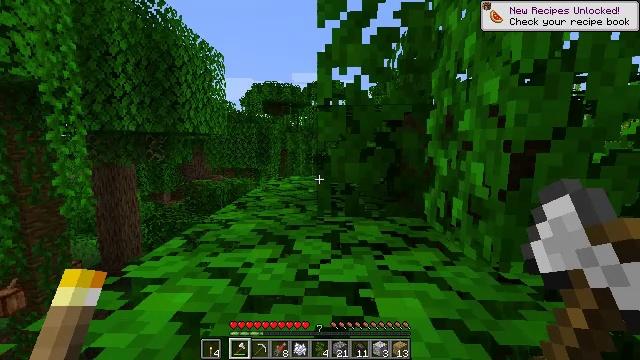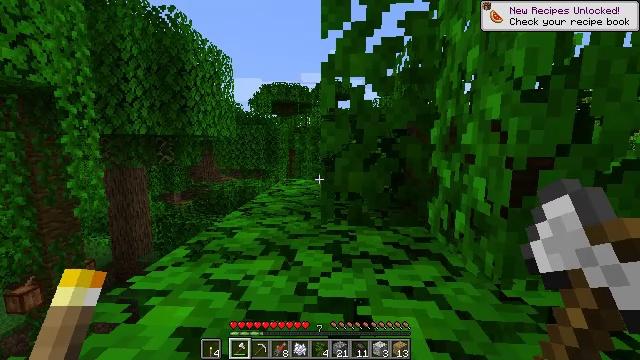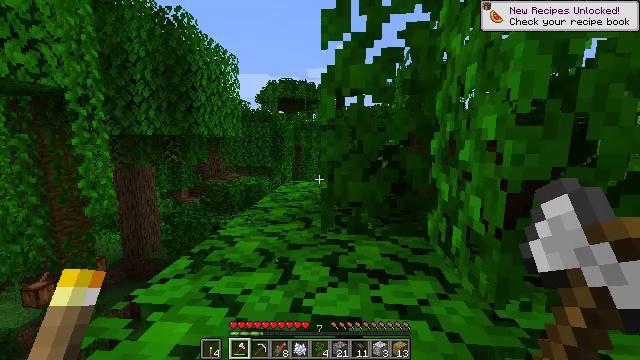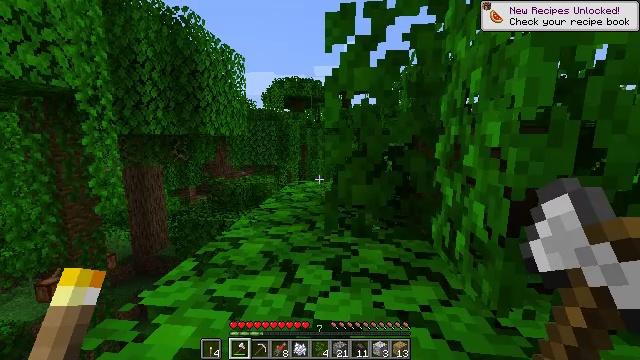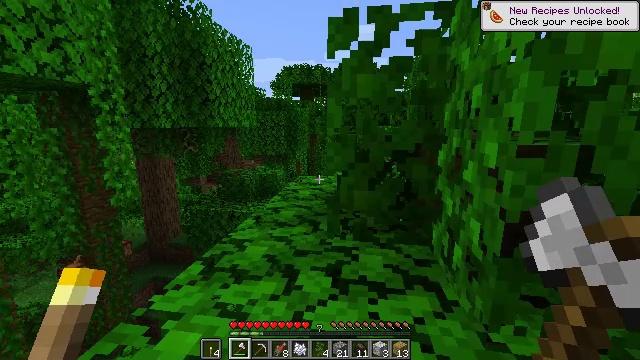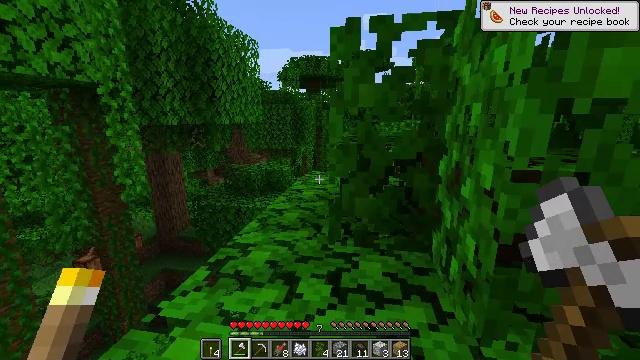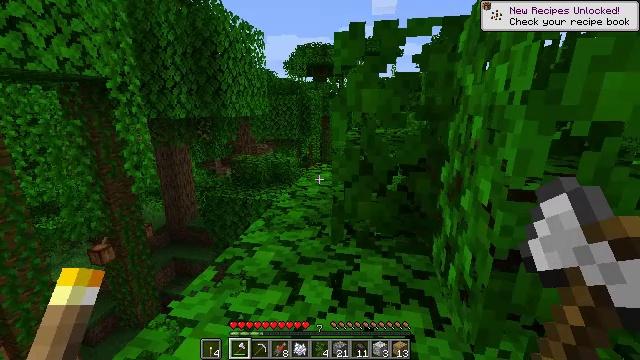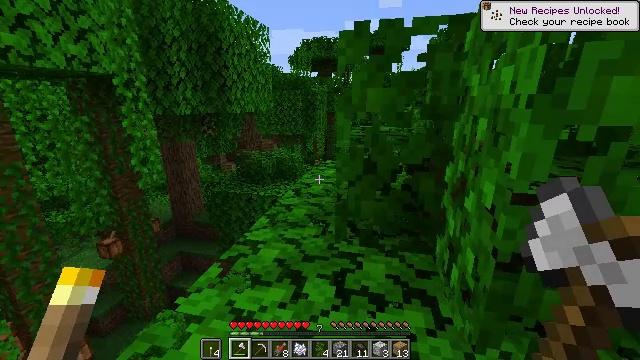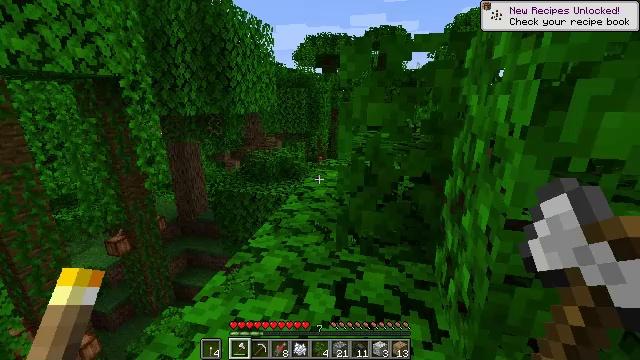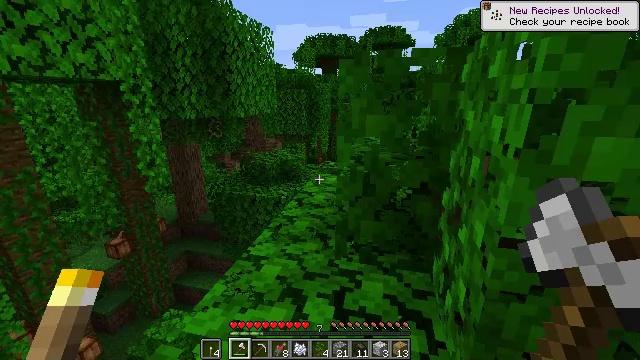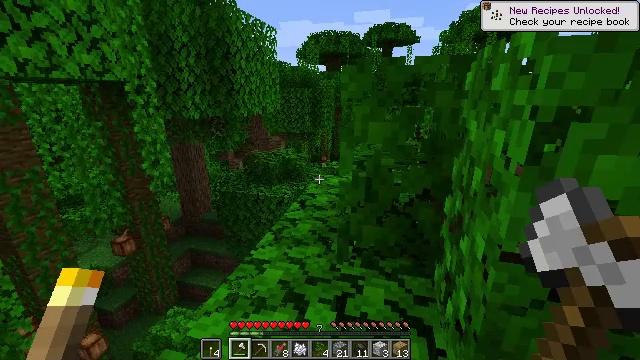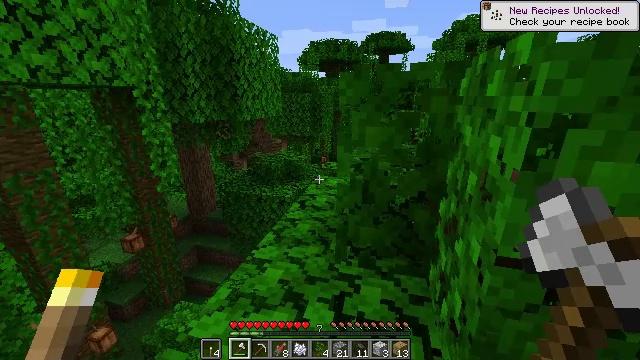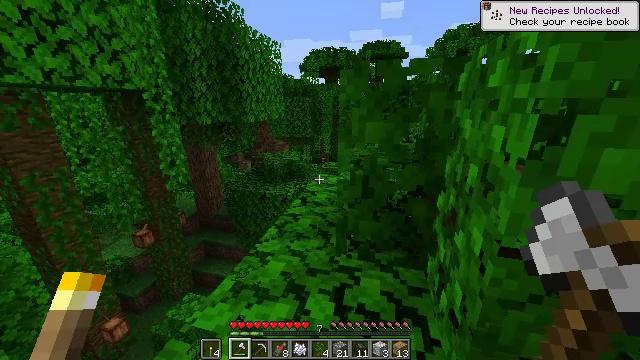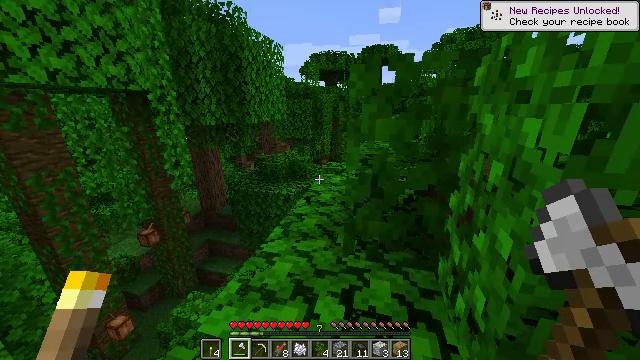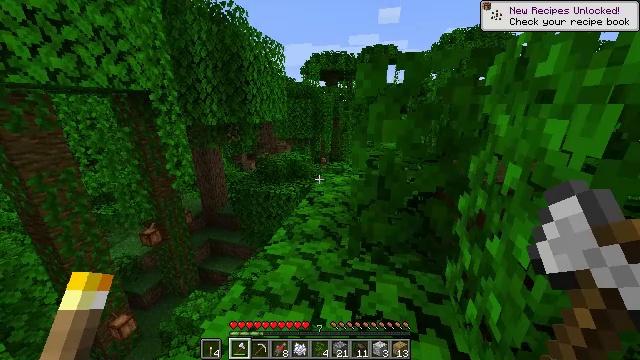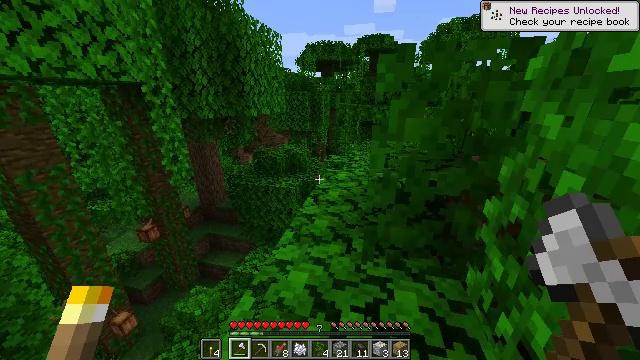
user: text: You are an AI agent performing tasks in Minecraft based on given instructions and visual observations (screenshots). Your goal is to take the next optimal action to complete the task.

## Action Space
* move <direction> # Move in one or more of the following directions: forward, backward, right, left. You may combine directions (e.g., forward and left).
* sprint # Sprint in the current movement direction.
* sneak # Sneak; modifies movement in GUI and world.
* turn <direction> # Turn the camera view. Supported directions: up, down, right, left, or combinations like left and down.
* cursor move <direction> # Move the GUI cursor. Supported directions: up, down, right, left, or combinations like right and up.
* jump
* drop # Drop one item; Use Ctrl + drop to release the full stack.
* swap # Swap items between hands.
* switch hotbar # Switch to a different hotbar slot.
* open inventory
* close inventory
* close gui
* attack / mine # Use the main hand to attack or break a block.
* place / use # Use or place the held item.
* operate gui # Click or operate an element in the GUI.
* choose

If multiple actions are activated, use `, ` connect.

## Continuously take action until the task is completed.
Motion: motion action
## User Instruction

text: Collect bamboo for crafting.
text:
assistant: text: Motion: move forward, sprint, turn left
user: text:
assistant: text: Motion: move forward, sprint, turn left
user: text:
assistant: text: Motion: move forward, sprint, turn left
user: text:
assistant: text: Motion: move forward, sprint, turn left and down
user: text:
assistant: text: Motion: move forward, sprint, turn left and down
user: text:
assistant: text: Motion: move forward, sprint, turn left and down
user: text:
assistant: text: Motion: move forward, sprint, turn left and down
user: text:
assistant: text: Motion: move forward, sprint
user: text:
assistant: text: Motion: move forward, sprint
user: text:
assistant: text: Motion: move forward, sprint
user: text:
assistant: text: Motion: move forward, sprint
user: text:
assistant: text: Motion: move forward and move left, sprint
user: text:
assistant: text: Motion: move forward and move left, sprint
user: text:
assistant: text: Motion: move forward and move left, sprint
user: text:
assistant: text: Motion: move forward and move left, sprint, turn right and down
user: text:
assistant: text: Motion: move forward, sprint, turn down
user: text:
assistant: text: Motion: move forward, sprint
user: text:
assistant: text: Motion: move forward, sprint
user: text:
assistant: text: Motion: move forward, sprint, turn right and down
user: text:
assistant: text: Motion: move forward, sprint, turn right and down
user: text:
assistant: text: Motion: move forward, sprint, turn right
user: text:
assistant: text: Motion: move forward, sprint, turn right
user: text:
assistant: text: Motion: move forward, sprint, turn right
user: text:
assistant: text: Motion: move forward, sprint, turn right
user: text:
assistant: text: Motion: move forward, sprint, turn right and down
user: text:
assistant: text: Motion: move forward, sprint
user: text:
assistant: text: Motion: move forward, sprint
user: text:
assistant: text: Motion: move forward, sprint
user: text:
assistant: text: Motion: move forward, sprint
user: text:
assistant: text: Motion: move forward, sprint